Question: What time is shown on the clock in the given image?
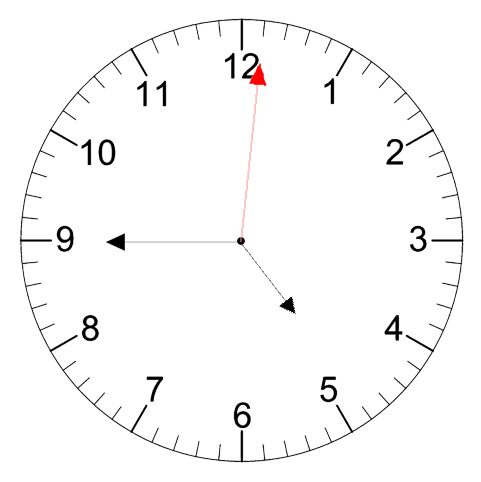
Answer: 04:45:01